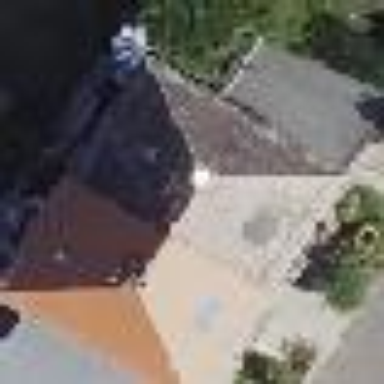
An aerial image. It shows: Semidetached house with hipped roof.